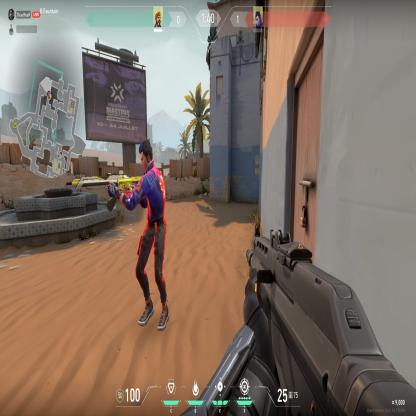
Label: enemy